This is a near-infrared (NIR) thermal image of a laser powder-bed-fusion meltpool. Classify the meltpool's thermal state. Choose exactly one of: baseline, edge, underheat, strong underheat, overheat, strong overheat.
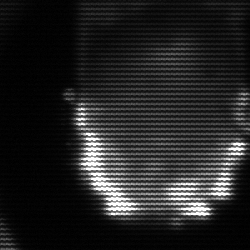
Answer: baseline